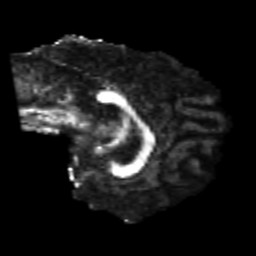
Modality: FA
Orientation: sagittal
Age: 22
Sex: male
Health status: healthy
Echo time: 0.074 s